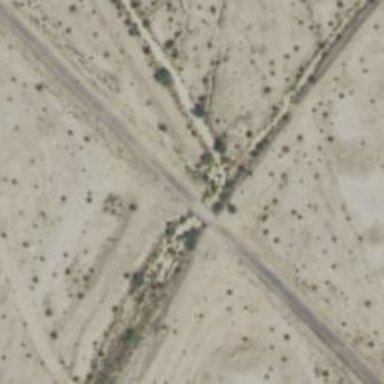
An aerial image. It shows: Abandoned railway bridge.